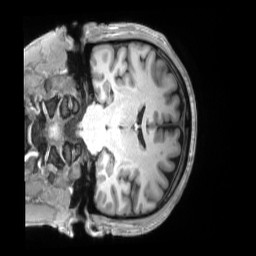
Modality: T1w
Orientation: coronal
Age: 53
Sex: male
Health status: ill
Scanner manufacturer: siemens
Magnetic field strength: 3 T
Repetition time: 2.2 s
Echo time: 0.00157 s